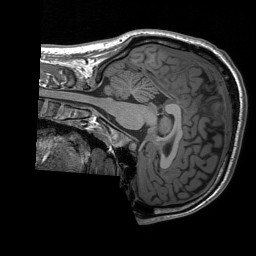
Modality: T1w
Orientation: sagittal
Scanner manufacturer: siemens
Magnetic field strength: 3 T
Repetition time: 1.76 s
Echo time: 0.0022 s